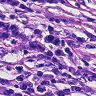
Metastatic tissue present: yes